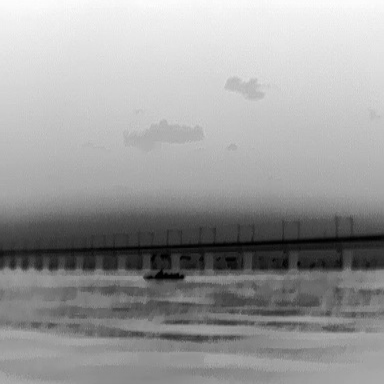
There is a warship in the infrared image.